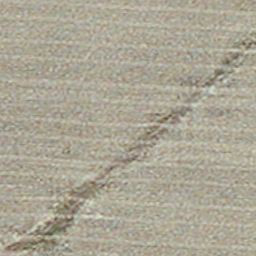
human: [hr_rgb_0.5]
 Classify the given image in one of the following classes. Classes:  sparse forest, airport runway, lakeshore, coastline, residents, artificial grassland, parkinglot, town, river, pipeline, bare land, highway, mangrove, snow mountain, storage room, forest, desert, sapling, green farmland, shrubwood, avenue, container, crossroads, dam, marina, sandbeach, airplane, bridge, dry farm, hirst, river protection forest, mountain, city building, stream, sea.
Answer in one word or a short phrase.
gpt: dry farm